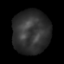
Tissue: lung
Cell type: T cells
Senescence score: 0.18
Nuclear area (px): 1602
Mean DAPI intensity: 48.632